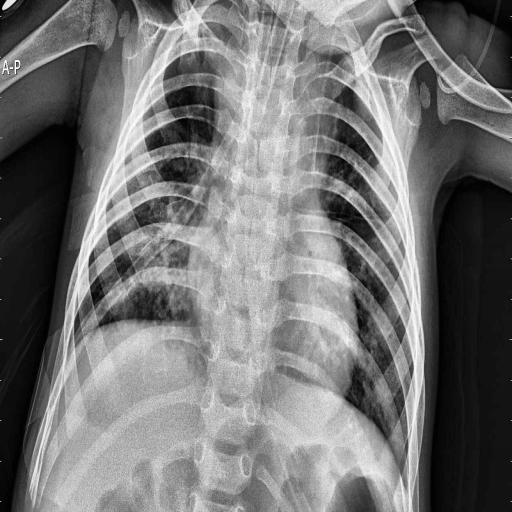
Finding: PNEUMONIA